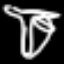
Label: palm tree